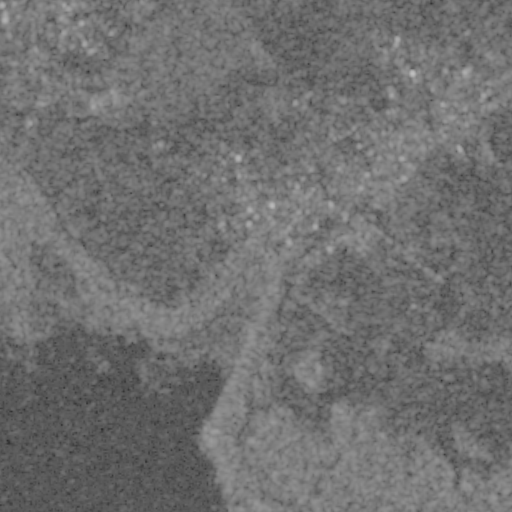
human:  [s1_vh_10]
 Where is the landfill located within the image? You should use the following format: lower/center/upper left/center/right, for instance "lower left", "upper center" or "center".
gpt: The landfill is located in the upper left of the image.
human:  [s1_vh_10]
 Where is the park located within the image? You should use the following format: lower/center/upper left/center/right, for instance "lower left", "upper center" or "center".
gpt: The park is located in the center right of the image.
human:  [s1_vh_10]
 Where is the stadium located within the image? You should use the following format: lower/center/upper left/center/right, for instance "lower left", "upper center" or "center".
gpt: The stadium is located in the center of the image.
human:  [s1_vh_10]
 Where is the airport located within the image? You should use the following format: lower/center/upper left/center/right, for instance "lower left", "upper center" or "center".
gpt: There is no airport in the image.

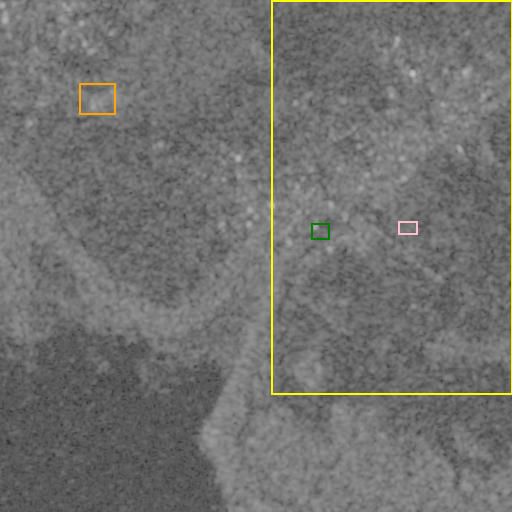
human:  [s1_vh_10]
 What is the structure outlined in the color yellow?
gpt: The structure outlined in yellow is a crop field.
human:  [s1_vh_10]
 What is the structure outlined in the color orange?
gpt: The structure outlined in orange is a landfill.
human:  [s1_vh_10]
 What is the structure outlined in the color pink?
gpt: The structure outlined in pink is a park.
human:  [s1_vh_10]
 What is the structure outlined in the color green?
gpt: The structure outlined in green is a stadium.
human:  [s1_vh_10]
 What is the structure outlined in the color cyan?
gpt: There is no cyan outline.